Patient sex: F
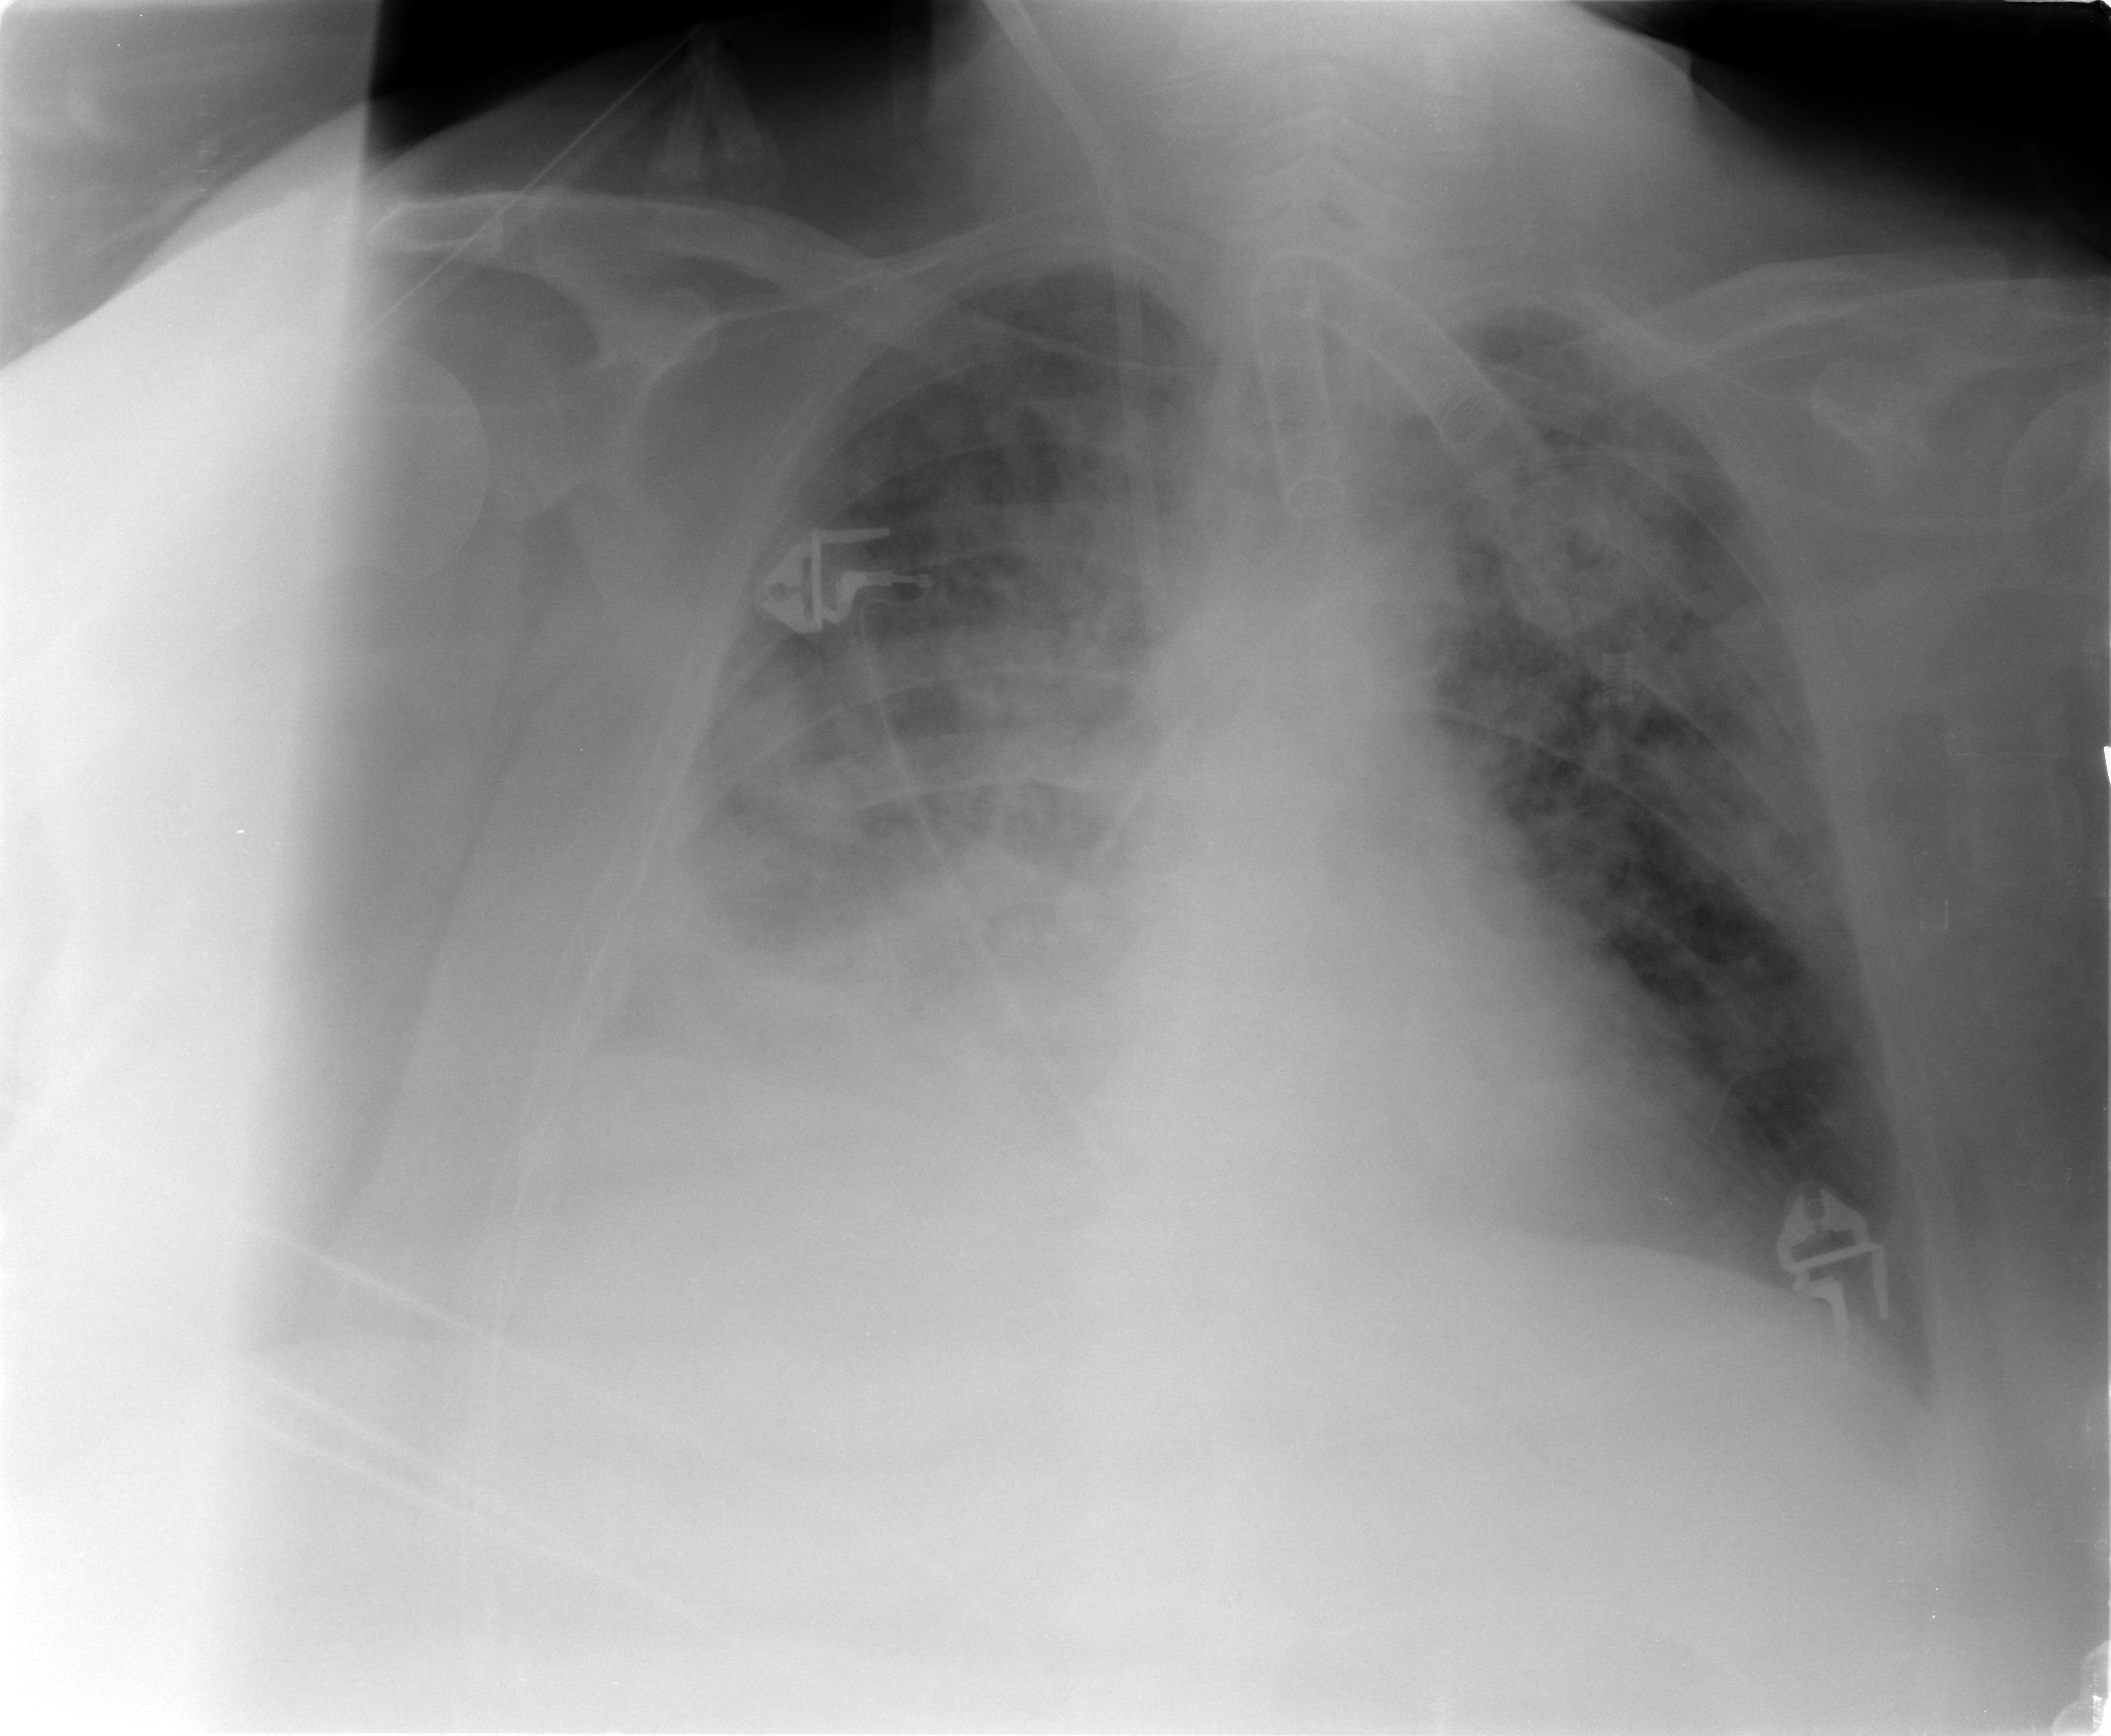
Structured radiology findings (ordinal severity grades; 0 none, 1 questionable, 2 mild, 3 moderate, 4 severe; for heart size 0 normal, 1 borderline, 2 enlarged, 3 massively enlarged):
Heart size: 0
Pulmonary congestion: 3
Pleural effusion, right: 2
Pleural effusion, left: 0
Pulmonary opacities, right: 3
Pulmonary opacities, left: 3
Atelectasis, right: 2
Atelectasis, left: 2